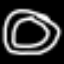
Label: donut